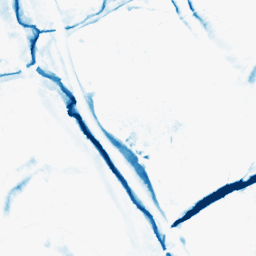
Category: morphological
Decomposition family: morphological_diamond
Decomposition parameters: operation: closing
radius: 10
Upsampling method: sinc_blackman
Upsampling parameters: scale: 2
kernel_size: 8
Upsampling scale: 2